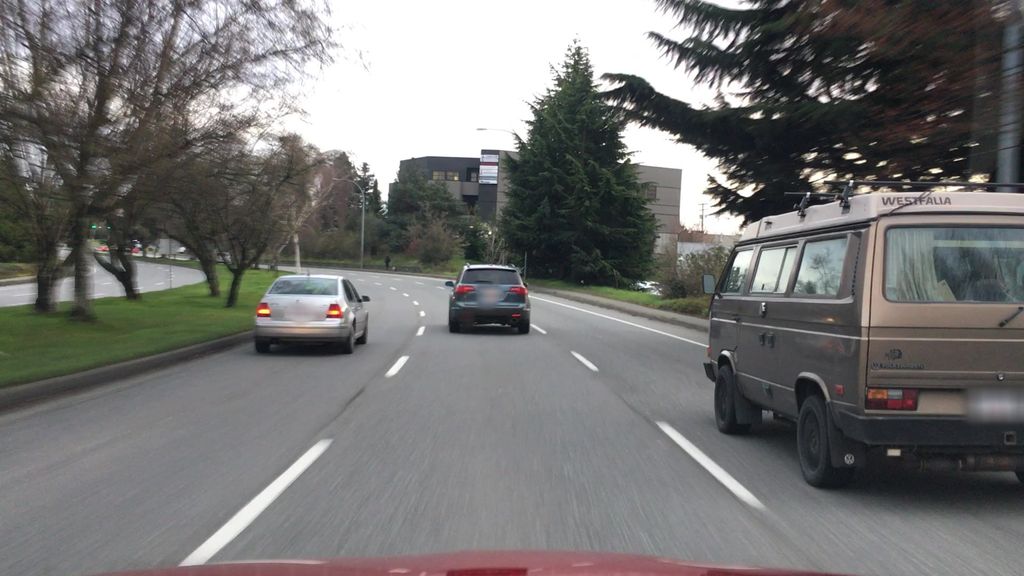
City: victoria